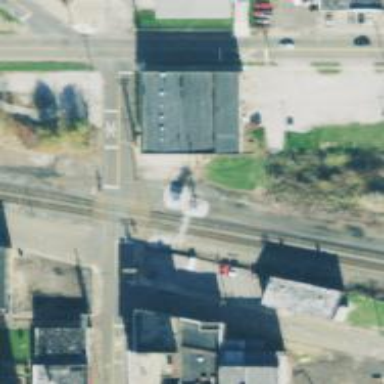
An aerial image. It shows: Railway signal.